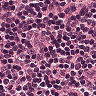
Metastatic tissue present: no